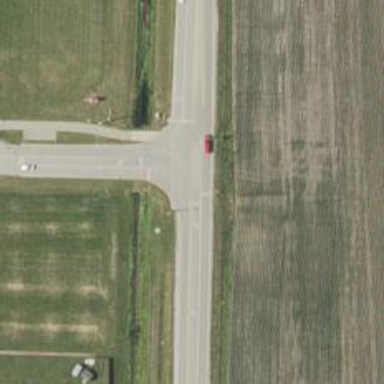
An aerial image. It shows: Asphalt road classified as tertiary.